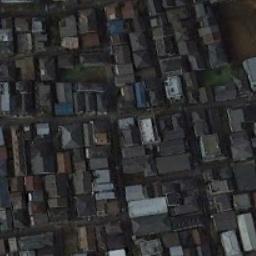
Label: dense_residential